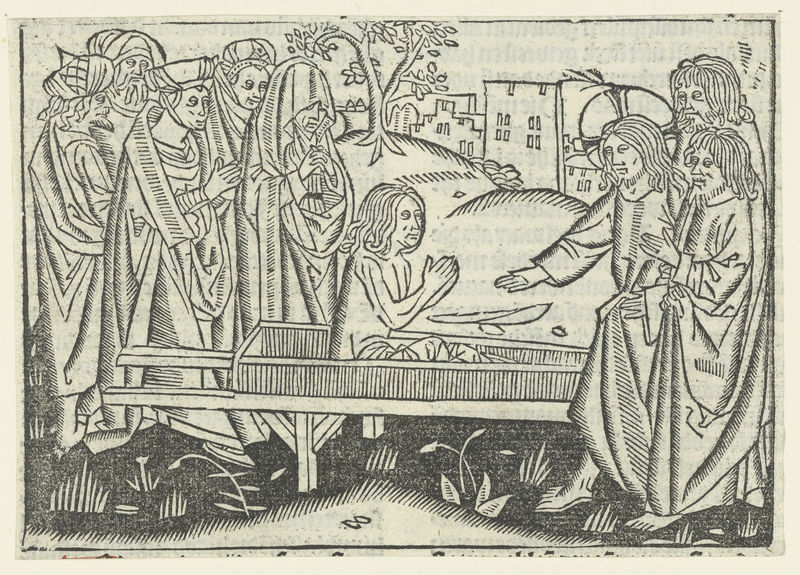
Titel: De opwekking van de zoon van de weduwe te Naïn
Künstler: Meester van Delft
Standort: Amsterdam
Institution: Rijksmuseum
Schlagwörter: baum, frauen, menschen, männer, schwarz, schleier, haube, mütze, bibel, steine, hände, häuser, gewänder, pflanzen, holzschnitt, trage, karre, beten, heiligenschein, jesus, heilige, jünger, turban, auferweckung, lazarus, erweckung, mittelalterliche kleidung